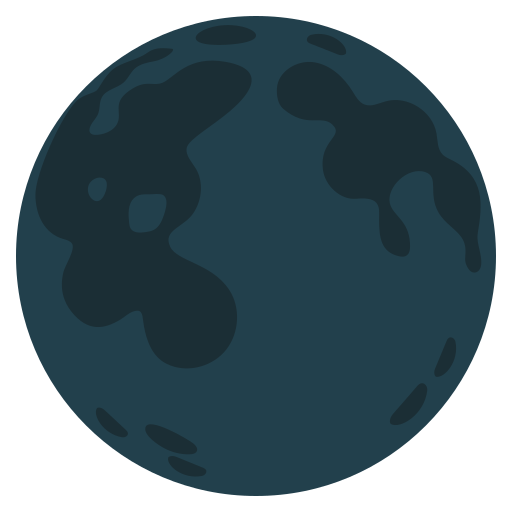
Emoji: 🌑